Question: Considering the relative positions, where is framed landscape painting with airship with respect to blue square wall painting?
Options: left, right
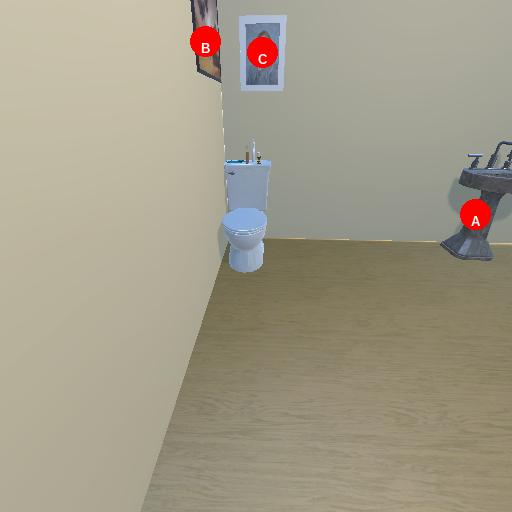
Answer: left